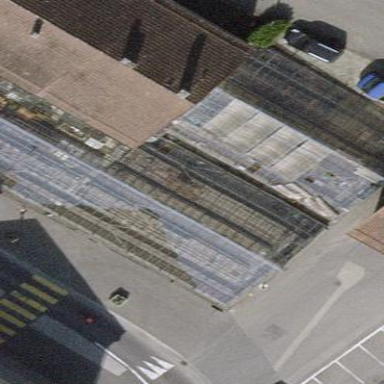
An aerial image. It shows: Greenhouse.